Question: I'm trying to make some sort of "timesheet" where the user inputs 2 dates

and it calculates each month/year and display on a <URL>.
I wanted to DYNAMICALLY(no need to refresh the page or anything) update the amount of days and fill the table with 'Day Number' and 'Day Name(monday,etc..)'
I managed to calculate the amount of days in a month but how can I display my table without reload the page?
Maybe I should use JSON arrays with Ajax? But how do I achive this?
JavaScript
'''
$(document).ready(function() {
$('#dates').change(function() {
var splitDate = $('#dates').val().split("/");
var month = splitDate[0];
var year = splitDate[1];
var days = daysInMonth(month,year);
alert(days);
});
function daysInMonth(month,year) {
return new Date(year, month, 0).getDate();
}
'''
});
HTML
'''
<div class="row" style="margin-top: 30px;">
<div class="table-responsive">
<table class="table">
<thead>
<tr>
<th class="text-center">#</th>
<th class="text-center">Day</th>
<th class="text-center">Number of Clients</th>
<th class="text-center"></th>
</tr>
</thead>
<tbody>
<tr class="text-center">
<td></td>
<td></td>
<td><input name="amountOfClients[]" type="number"></td>
<td>
</td>
</tr>
</tbody>
</table>
</div>
</div>
'''
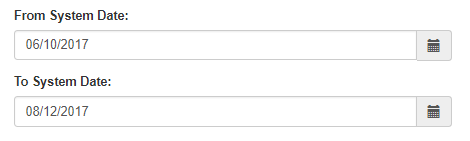
Answer: You want remove all current rows from table and insert new rows?
if YES then try following steps:
1)Assign id to tbody ()
2) Call function (called ) in change event of date.
3) In that function first remove all current row
4)Use loop and create for table which you want to add in variable
( Depend your data use loop or add each row separately)
'''
var new_rows="";
// data
var count=Object.keys(data).length;
for(i=0; i< count ; i++)
{
new_rows=new_rows+"<tr>"
+" <td>"+i+"</td>"
+" <td>"+data['day']+"</td>"
+" <td><input name='amountOfClients[]' type='number'>"+data['noOfClient']+"</td>"
+" <td> </td>";
}
'''
5) Append new rows to tbody id by